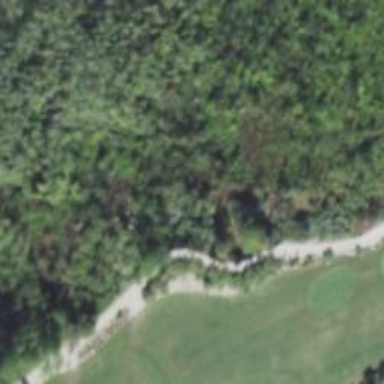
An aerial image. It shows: Golf cartpath that is also road path.